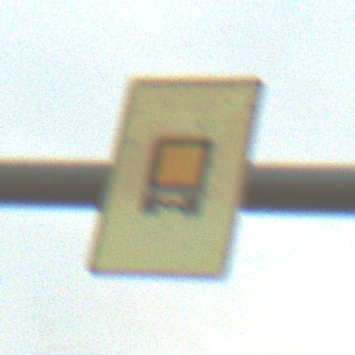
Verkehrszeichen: KennzeichnungspflichtigeFahrzeugeGefaehrlicheGueterOhnePfeilsymbol
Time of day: SunriseSunset
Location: Outdoor (Suburban)
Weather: PartlyCloudy
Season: NotSpecified
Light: Natural